Field crop: maize
Growth stage: 2
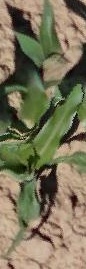
Species: maize